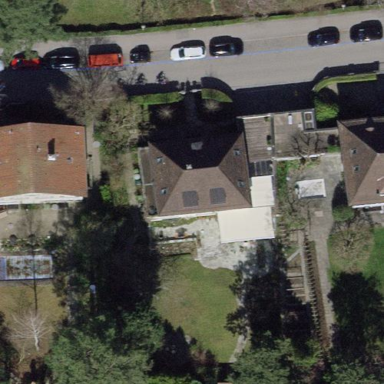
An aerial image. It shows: Building with tile roof.